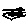
Label: line